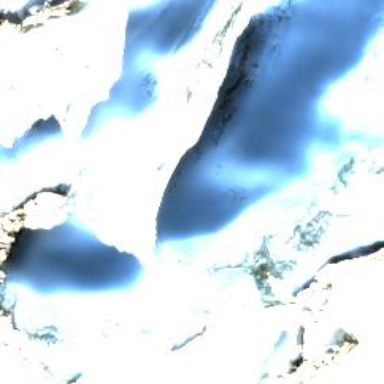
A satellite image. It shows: Majestic glacier in the distance.